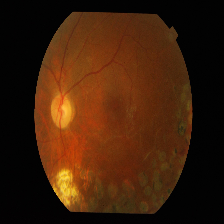
Diabetic retinopathy grade: Mild